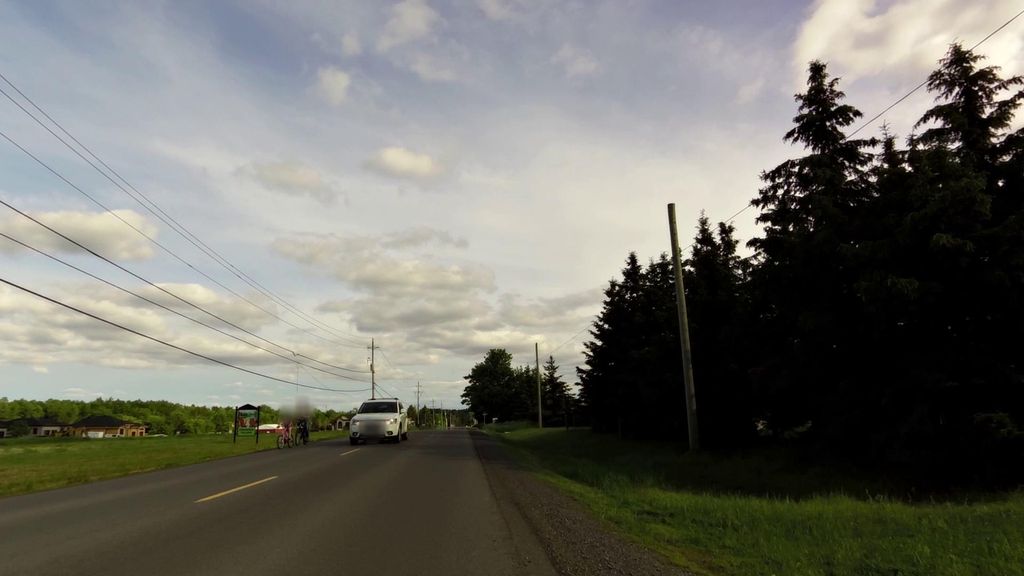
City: ottawa-gatineau